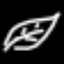
Label: leaf